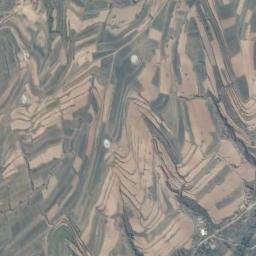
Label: terrace